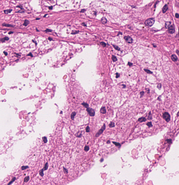
Tumor epithelial tissue: no
Tumor-associated stroma tissue: yes
Normal tissue: no